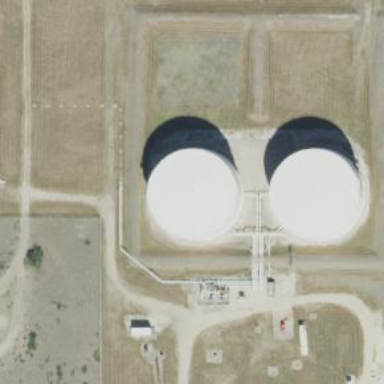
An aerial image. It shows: Storage tank that is man-made.